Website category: jobs
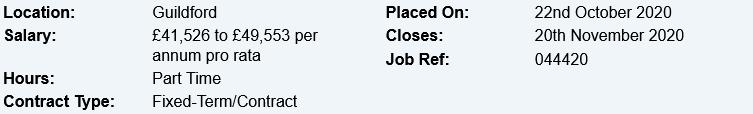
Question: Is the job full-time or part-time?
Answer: Part Time

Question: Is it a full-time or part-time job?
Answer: Part Time

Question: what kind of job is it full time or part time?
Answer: Part Time

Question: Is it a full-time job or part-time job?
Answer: Part Time

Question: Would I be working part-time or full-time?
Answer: Part Time

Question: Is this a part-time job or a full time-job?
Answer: Part Time

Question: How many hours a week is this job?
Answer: Part Time

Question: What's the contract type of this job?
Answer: Fixed-Term/Contract

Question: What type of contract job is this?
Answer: Fixed-Term/Contract

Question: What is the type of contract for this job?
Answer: Fixed-Term/Contract

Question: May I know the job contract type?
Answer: Fixed-Term/Contract

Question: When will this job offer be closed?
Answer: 20th November 2020

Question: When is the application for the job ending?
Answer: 20th November 2020

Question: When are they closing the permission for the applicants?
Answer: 20th November 2020

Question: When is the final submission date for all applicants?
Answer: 20th November 2020

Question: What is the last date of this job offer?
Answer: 20th November 2020

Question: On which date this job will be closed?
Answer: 20th November 2020

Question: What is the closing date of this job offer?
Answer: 20th November 2020

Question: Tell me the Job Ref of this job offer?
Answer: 044420

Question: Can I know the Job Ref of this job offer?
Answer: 044420

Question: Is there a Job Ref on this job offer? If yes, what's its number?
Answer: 044420

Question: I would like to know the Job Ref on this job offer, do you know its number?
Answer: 044420

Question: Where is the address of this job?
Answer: Guildford

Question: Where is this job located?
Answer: Guildford

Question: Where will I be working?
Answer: Guildford

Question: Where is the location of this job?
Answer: Guildford

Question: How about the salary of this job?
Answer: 41,526 to 49,553 per annum pro rata

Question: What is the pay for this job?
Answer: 41,526 to 49,553 per annum pro rata

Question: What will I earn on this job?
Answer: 41,526 to 49,553 per annum pro rata

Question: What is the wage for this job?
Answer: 41,526 to 49,553 per annum pro rata

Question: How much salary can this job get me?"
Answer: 41,526 to 49,553 per annum pro rata

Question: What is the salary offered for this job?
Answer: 41,526 to 49,553 per annum pro rata

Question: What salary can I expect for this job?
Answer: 41,526 to 49,553 per annum pro rata

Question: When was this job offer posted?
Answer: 22nd October 2020

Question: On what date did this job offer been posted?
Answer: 22nd October 2020